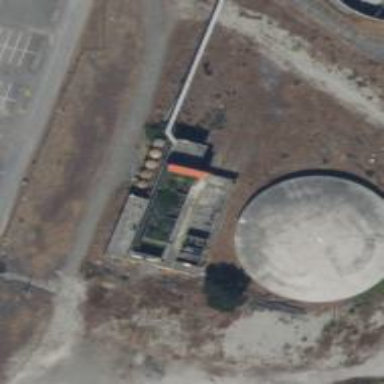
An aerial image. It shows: Ruined storage tank.